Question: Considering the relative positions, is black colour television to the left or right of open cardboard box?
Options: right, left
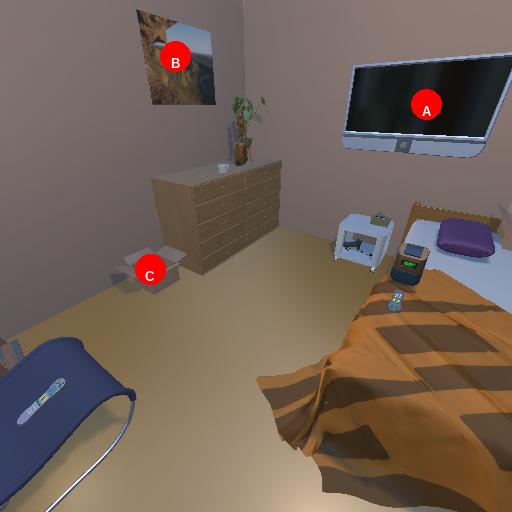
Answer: right